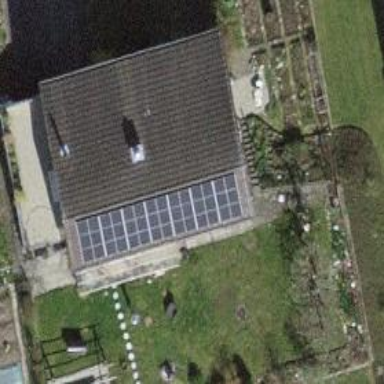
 consisting of solar photovoltaic panels."